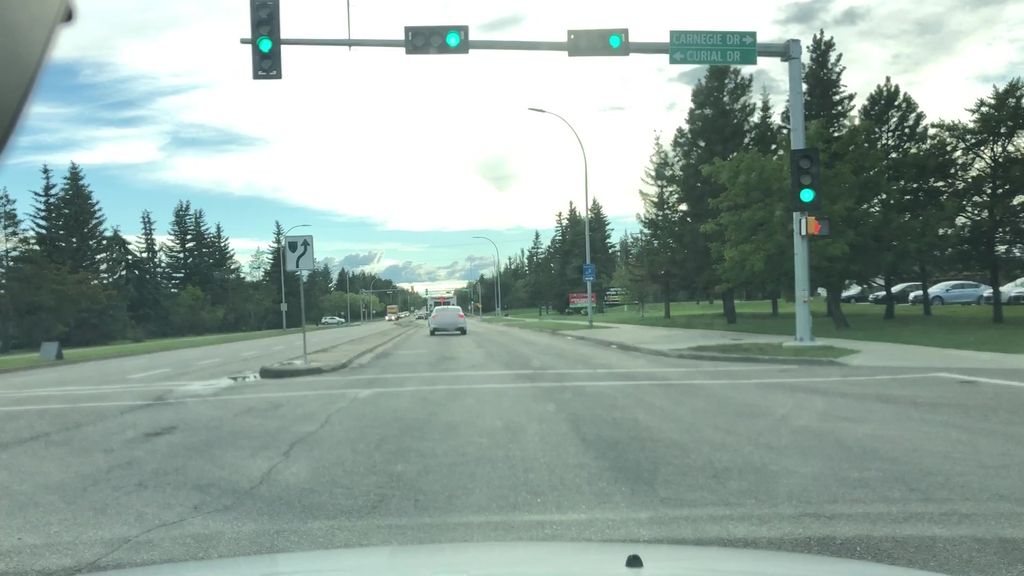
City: edmonton